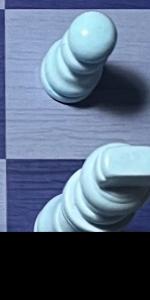
Label: King_White